Question: I am working on an android application.In my app i have to show a multicolour bar chart like the below.

I searched a lot in net but get different suggestions about libraries. At last I find the only solution is <URL> . In this page their graph chart also showing multiple colour.But there I get only java code but I failed make it as a android application.
I got one android sample application using charts4j from <URL>.But its giving exception.
'''
FATAL EXCEPTION: main
java.lang.NoClassDefFoundError: com.googlecode.charts4j.Data
'''
So please try to help me to find solution to show multicolour graph chart.
Thanks in advance
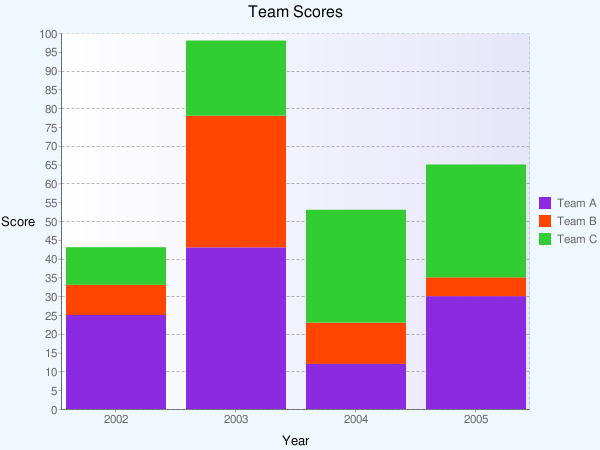
Answer: I solved the exception by creating a folder named libs rather than lib.
The reason for using libs is
> Android's current build tools (Eclipse and command-line) expect that JARs are in a libs/ directory. It will automatically add those JARs to your compile-time build path. More importantly, it will put the contents of the JARs into your APK file, so they will be part of your run-time build path.Using lib/ and mucking with your build path manually will solve the compile-time problem, but then your JAR contents are not in your APK and therefore will not be available to you at runtime.